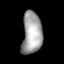
Tissue: lung
Cell type: Fibroblasts
Senescence score: 0.5446
Nuclear area (px): 826
Mean DAPI intensity: 162.241